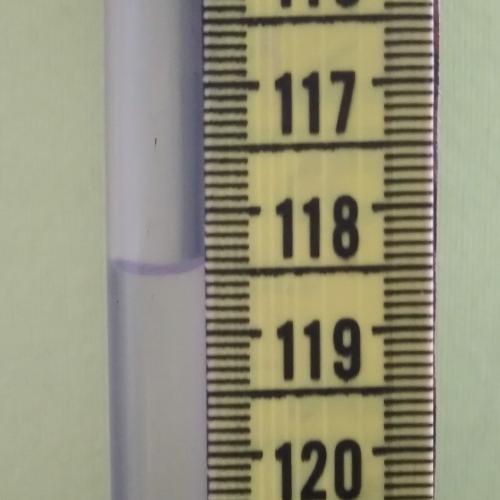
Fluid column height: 118.5 cm